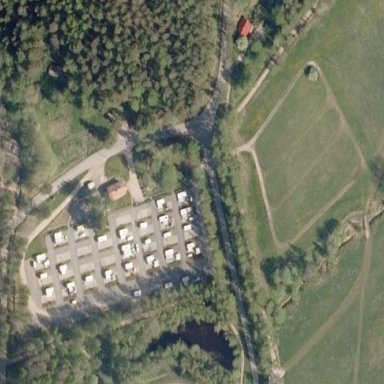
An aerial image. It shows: Caravan site for tourism.